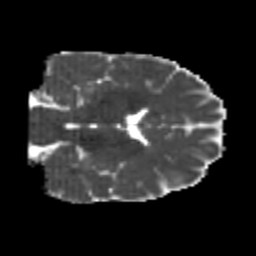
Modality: MD
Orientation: coronal
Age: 25
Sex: male
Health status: healthy
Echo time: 0.074 s